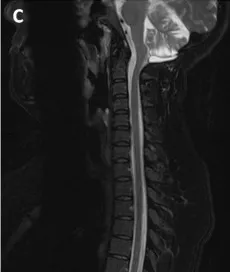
The syrinx has completely regressed (C) on MRI sagittal view T2 sequence.
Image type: radiology (mri)